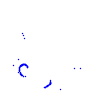
Particle: pion